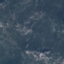
Label: HerbaceousVegetation